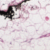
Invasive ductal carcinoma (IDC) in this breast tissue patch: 0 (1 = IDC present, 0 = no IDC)